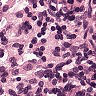
Metastatic tissue present: no